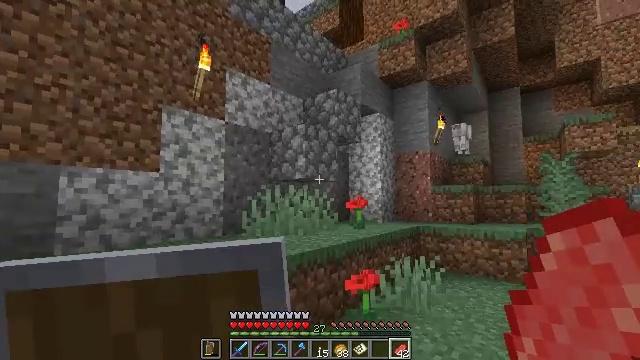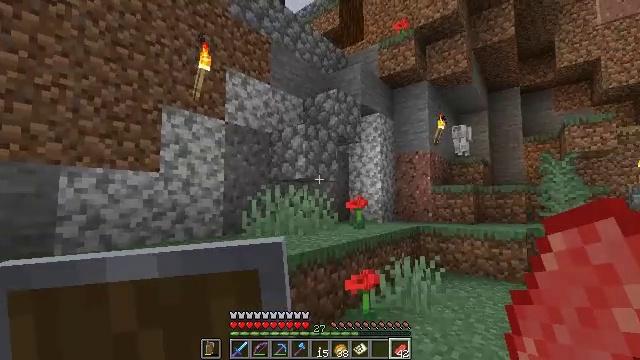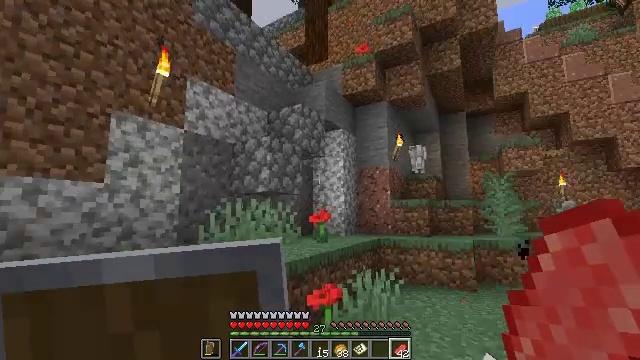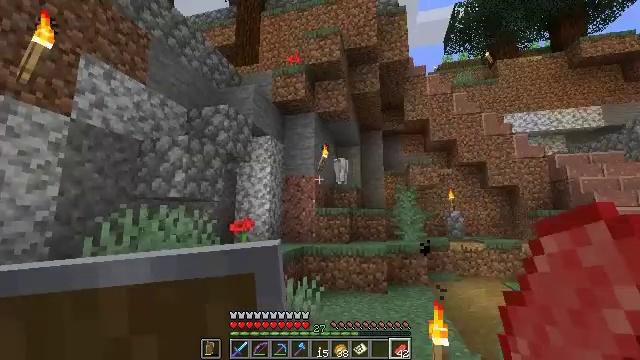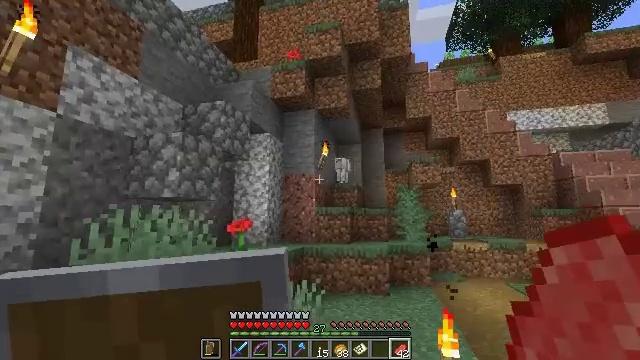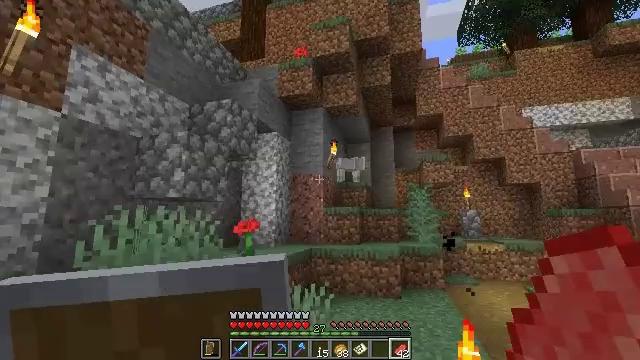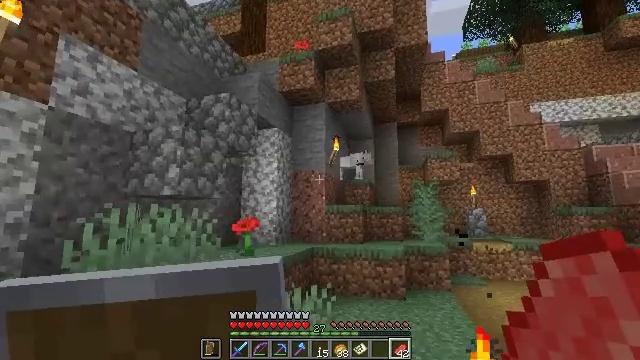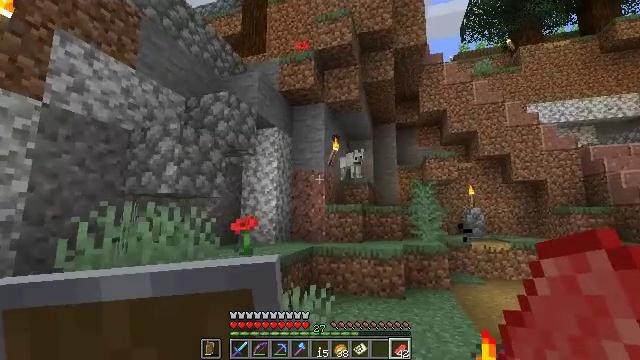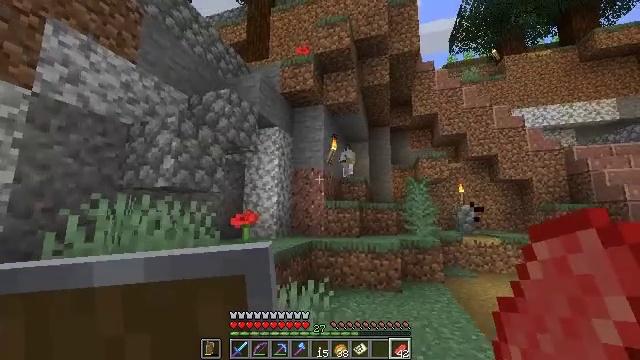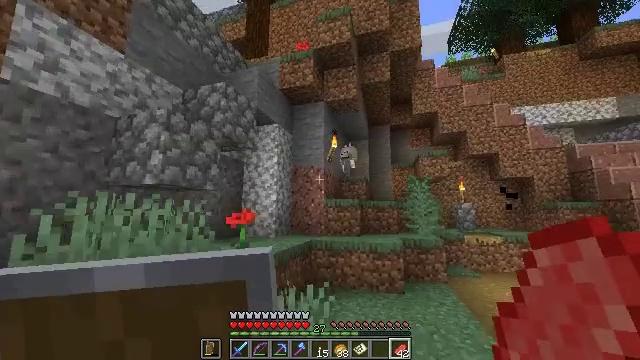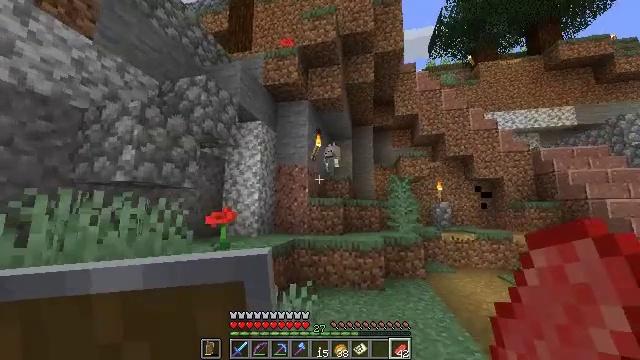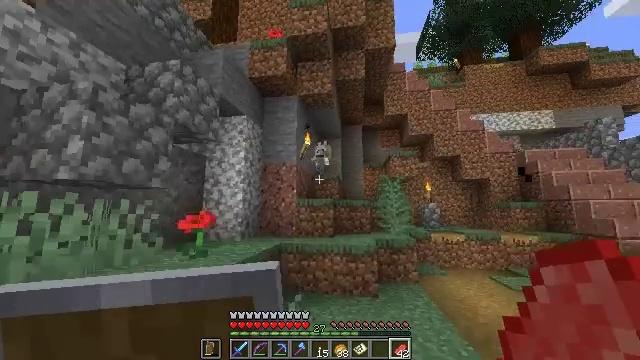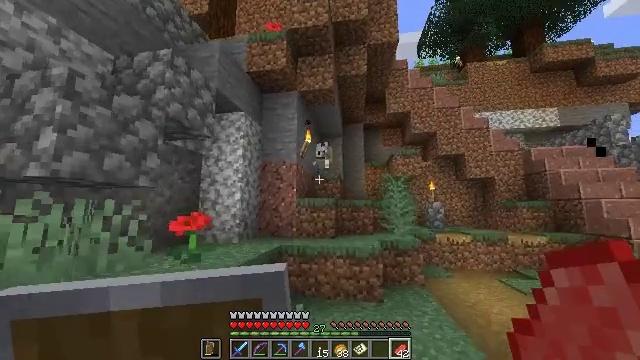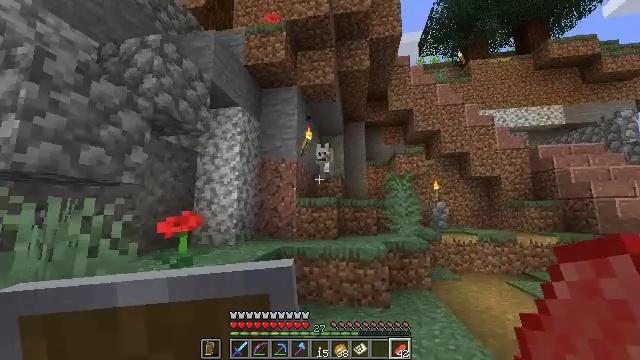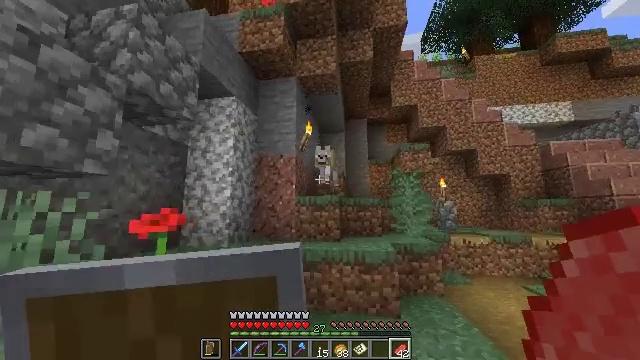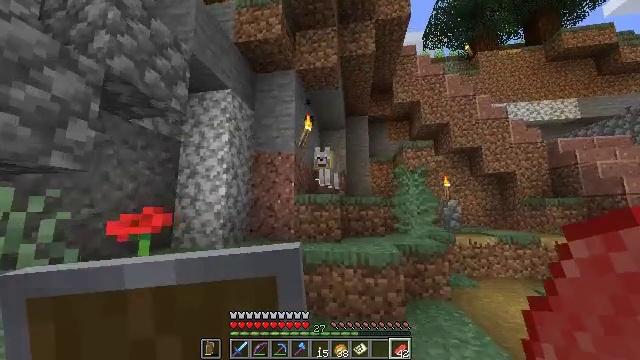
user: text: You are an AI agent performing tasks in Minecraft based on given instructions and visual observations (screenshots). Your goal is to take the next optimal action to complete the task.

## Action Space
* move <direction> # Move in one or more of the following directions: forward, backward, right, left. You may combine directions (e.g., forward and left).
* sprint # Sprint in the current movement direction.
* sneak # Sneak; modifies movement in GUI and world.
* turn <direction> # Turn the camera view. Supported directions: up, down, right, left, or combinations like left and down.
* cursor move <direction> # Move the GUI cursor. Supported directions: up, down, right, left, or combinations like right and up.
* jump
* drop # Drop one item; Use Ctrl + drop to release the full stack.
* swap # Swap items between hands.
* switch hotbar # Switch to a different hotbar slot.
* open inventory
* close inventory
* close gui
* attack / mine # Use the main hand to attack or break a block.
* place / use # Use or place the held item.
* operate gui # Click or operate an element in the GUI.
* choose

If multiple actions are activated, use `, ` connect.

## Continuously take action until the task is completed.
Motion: motion action
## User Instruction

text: Mine the clay from the riverbed.
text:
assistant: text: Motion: no_op
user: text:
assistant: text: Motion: turn right and up
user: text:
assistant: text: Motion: move forward, turn right and up
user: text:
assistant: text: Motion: move forward
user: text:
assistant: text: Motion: move forward, turn left
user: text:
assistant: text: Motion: move forward, sprint
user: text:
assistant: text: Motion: move forward, sprint
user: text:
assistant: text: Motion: move forward
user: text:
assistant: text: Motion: move forward
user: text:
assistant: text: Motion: move forward, turn right
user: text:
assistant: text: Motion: move forward, turn right
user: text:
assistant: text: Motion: move forward
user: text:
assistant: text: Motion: move forward
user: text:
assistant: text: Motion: move forward
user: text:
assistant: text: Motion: move forward
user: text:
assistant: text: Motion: move forward
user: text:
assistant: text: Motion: move forward
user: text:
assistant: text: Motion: move forward and move right, turn left and down
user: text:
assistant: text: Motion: move forward and move right, turn left and down
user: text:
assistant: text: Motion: move forward and move right, turn left
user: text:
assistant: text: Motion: move forward and move right, turn left and up
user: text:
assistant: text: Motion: move forward, turn up
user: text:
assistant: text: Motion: move forward
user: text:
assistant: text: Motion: turn up
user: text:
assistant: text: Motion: turn left and up
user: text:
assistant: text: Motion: turn left and down
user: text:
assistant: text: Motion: turn left and up
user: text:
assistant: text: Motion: turn left and up
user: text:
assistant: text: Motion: turn left, use / place
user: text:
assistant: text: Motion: turn left, use / place